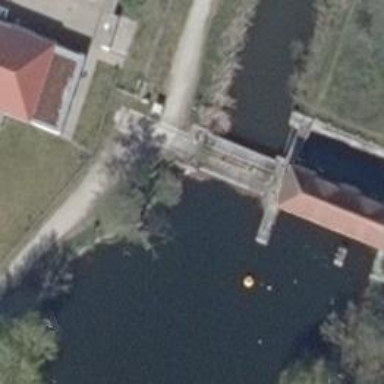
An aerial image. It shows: Lock gate along waterway.